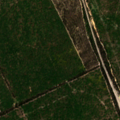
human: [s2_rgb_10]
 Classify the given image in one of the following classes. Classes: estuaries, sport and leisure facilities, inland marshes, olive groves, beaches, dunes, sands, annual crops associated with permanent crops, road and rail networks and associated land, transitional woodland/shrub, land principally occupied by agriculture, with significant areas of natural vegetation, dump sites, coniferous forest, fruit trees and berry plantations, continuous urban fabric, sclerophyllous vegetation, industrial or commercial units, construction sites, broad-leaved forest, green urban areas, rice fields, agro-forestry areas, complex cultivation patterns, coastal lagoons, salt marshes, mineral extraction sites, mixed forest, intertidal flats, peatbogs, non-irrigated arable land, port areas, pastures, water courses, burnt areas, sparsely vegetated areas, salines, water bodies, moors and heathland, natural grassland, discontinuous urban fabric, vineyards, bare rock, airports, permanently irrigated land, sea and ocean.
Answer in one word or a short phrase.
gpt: continuous urban fabric